Question: Since upgrading to Windows 8.1 from Windows 8 I've noticed the colour of the tiles looks awful, is there a way to change these that is...
- -
As you can see below my GIT icons are barely visible :(

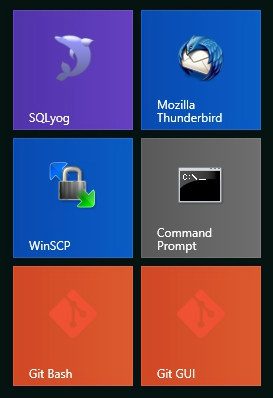
Answer: I don't have a non 'XML' Solution, but the 'XML' solution is quite easy to follow and could easily be converted into a tool.
For example to change the background of the 'GIT Bash' tile:
1. the shorcut of the tile links to something like: "C:\Program Files (x86)\Gitin\sh.exe" --login -i (to find the shortcut: right click -> goto location)
2. Go to the folder of the executable (here C:\Program Files (x86)\Gitin)
3. Create a sh.visualelementsmanifest.xml with the content: <Application xmlns:xsi="http://www.w3.org/2001/XMLSchema-instance">
<VisualElements
BackgroundColor="maroon"
ShowNameOnSquare150x150Logo="on"
ForegroundText="light"/>
</Application>
(full spec at http://msdn.microsoft.com/en-us/library/windows/apps/dn393983.aspx)
4. Update the shorcut file time stamp (e.g. copy file, delete old file)
5. Enjoy new tile. For example: